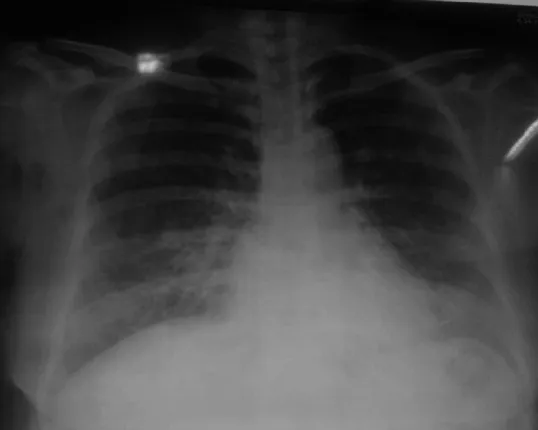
Chest X-ray showing bilateral pneumonia.
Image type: radiology (x_ray)